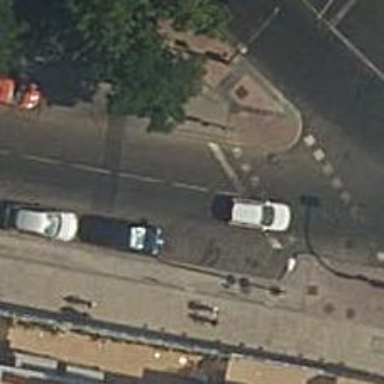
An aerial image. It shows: Road with traffic signals at crossing.